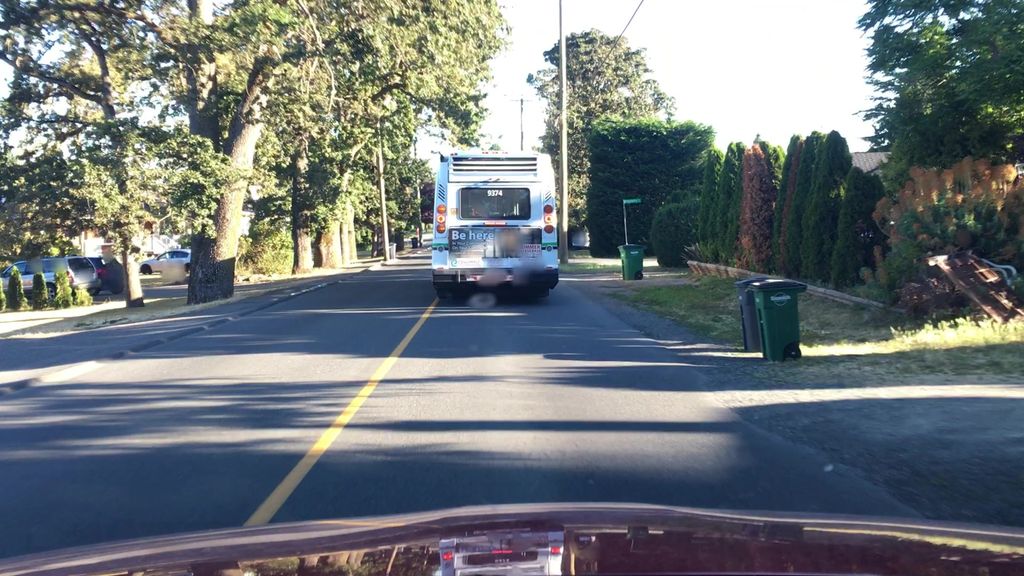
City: victoria